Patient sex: M
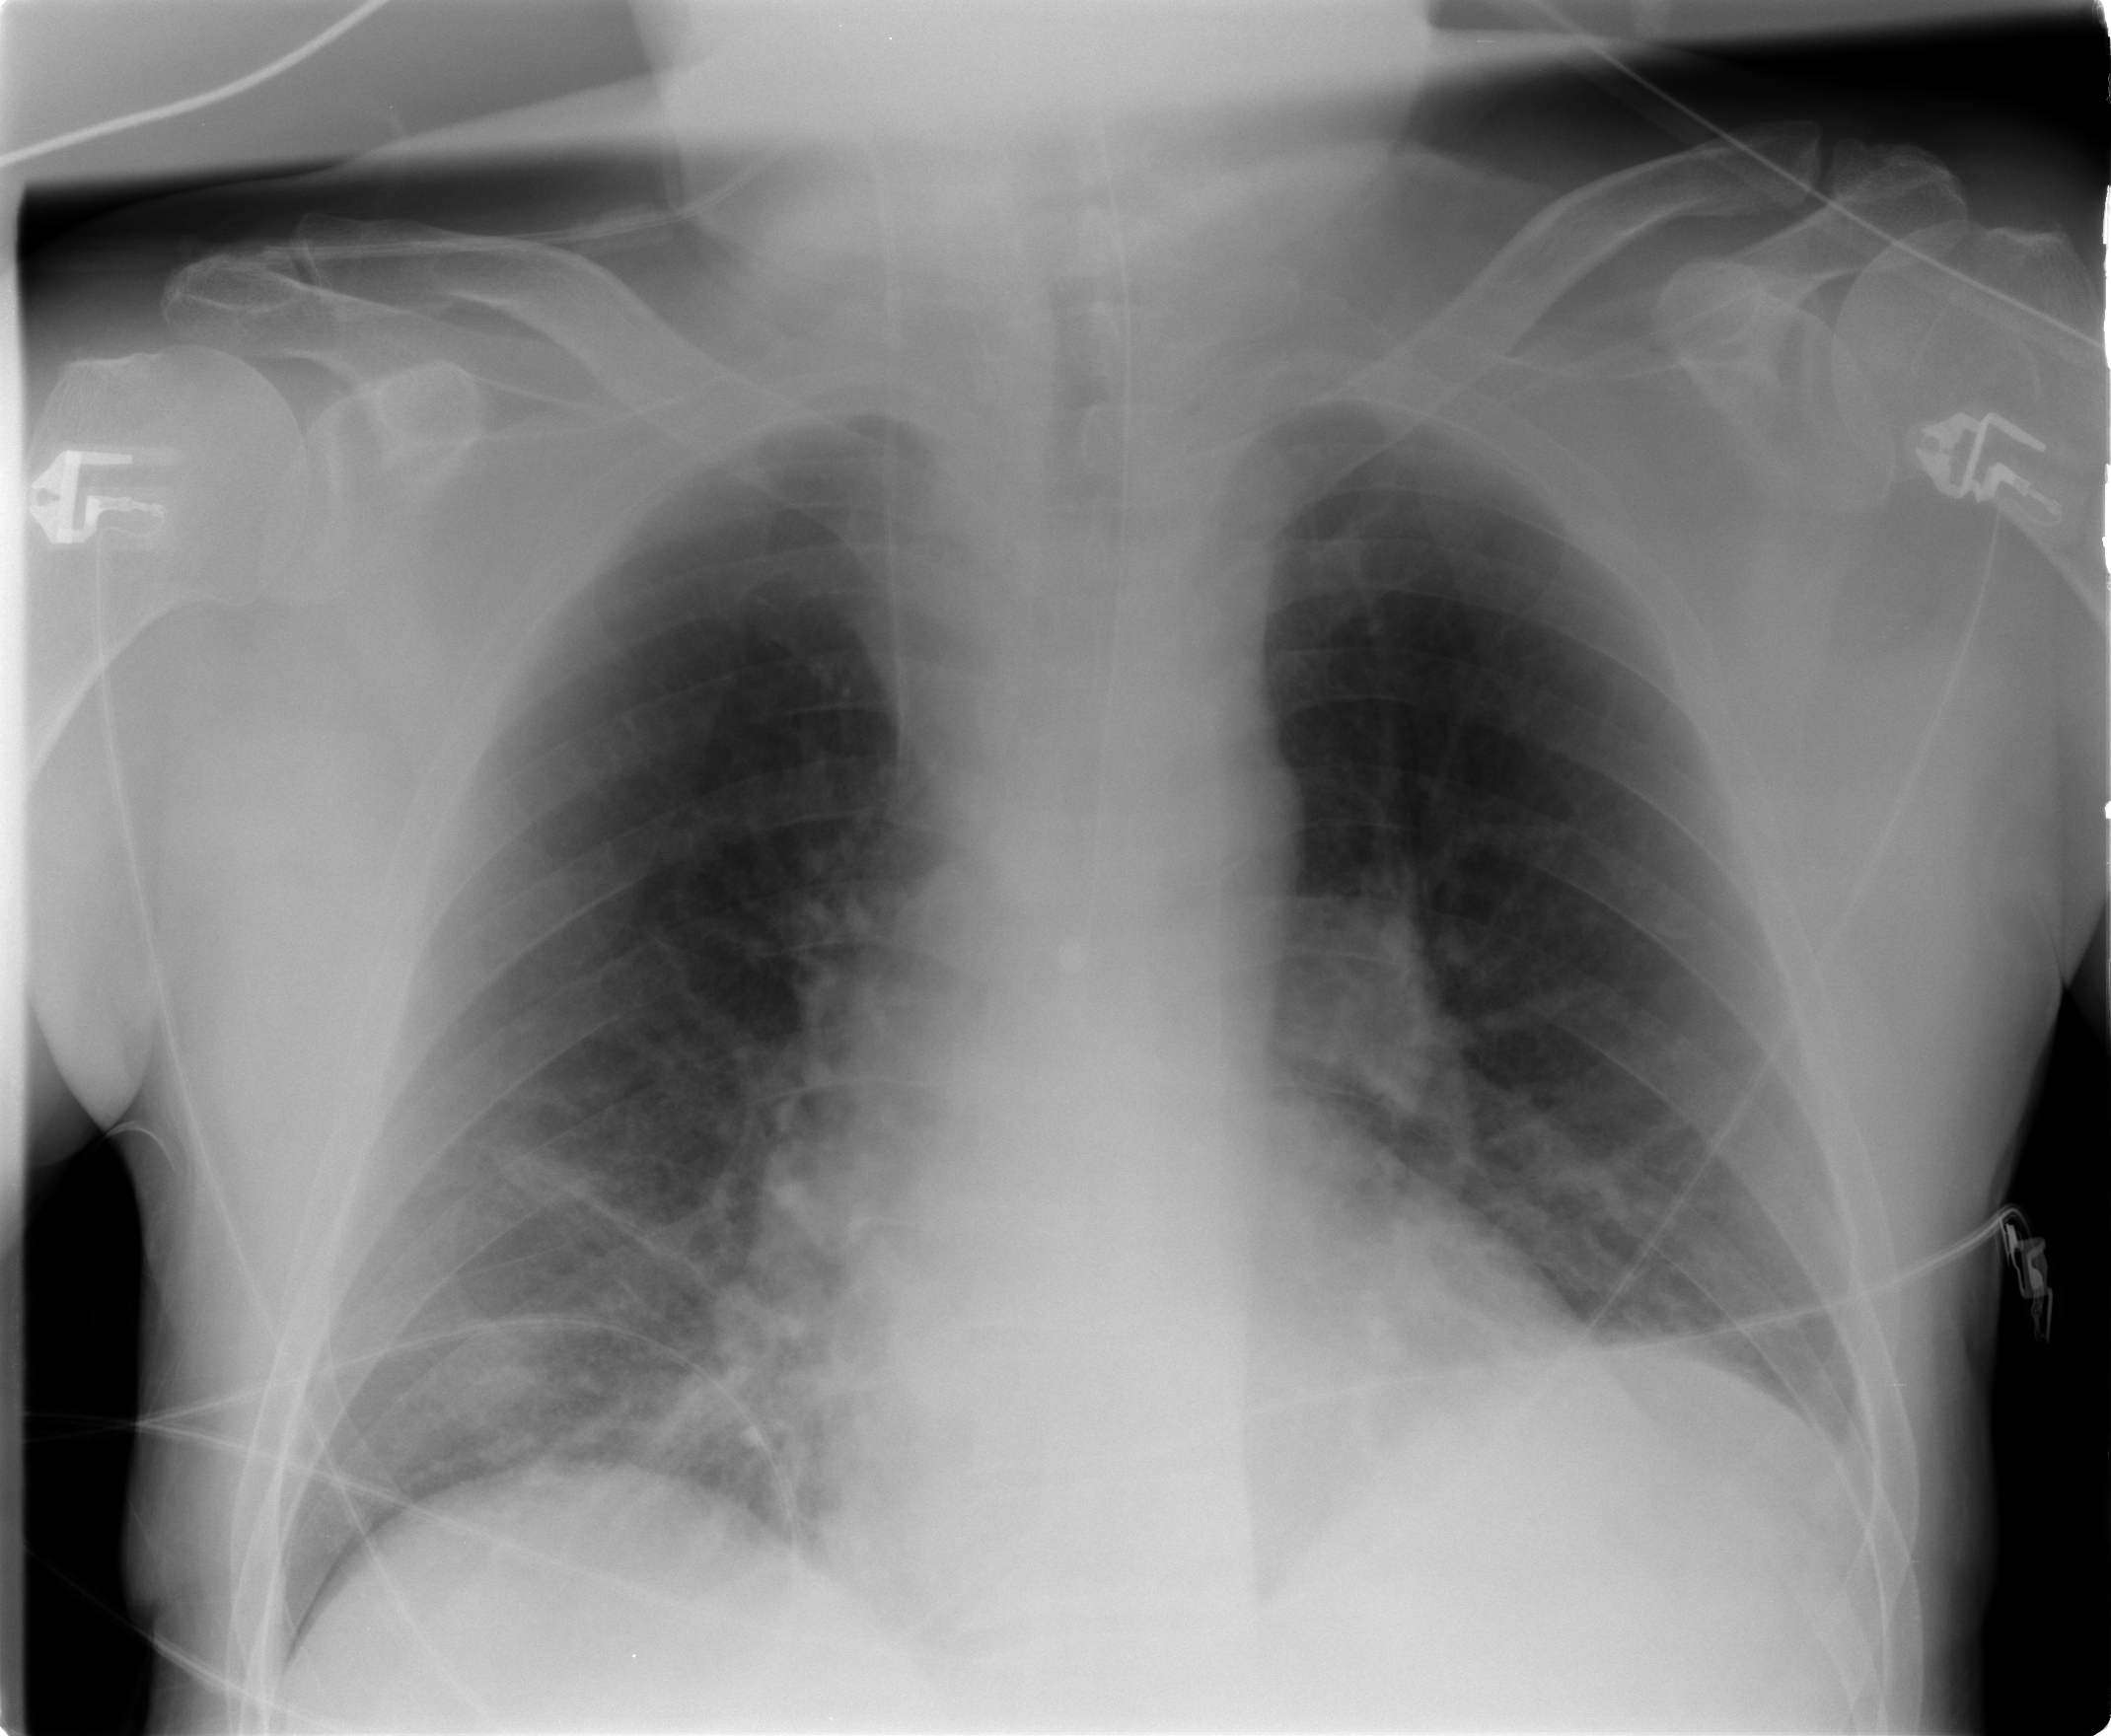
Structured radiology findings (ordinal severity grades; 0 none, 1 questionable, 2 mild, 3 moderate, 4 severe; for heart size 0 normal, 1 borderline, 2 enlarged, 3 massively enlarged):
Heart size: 0
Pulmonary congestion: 0
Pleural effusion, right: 0
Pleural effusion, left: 0
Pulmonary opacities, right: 1
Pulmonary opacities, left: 0
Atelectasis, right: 0
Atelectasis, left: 0